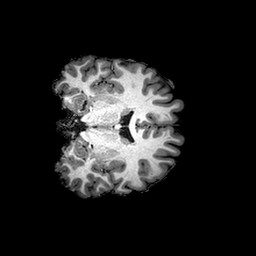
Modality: T1w
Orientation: coronal